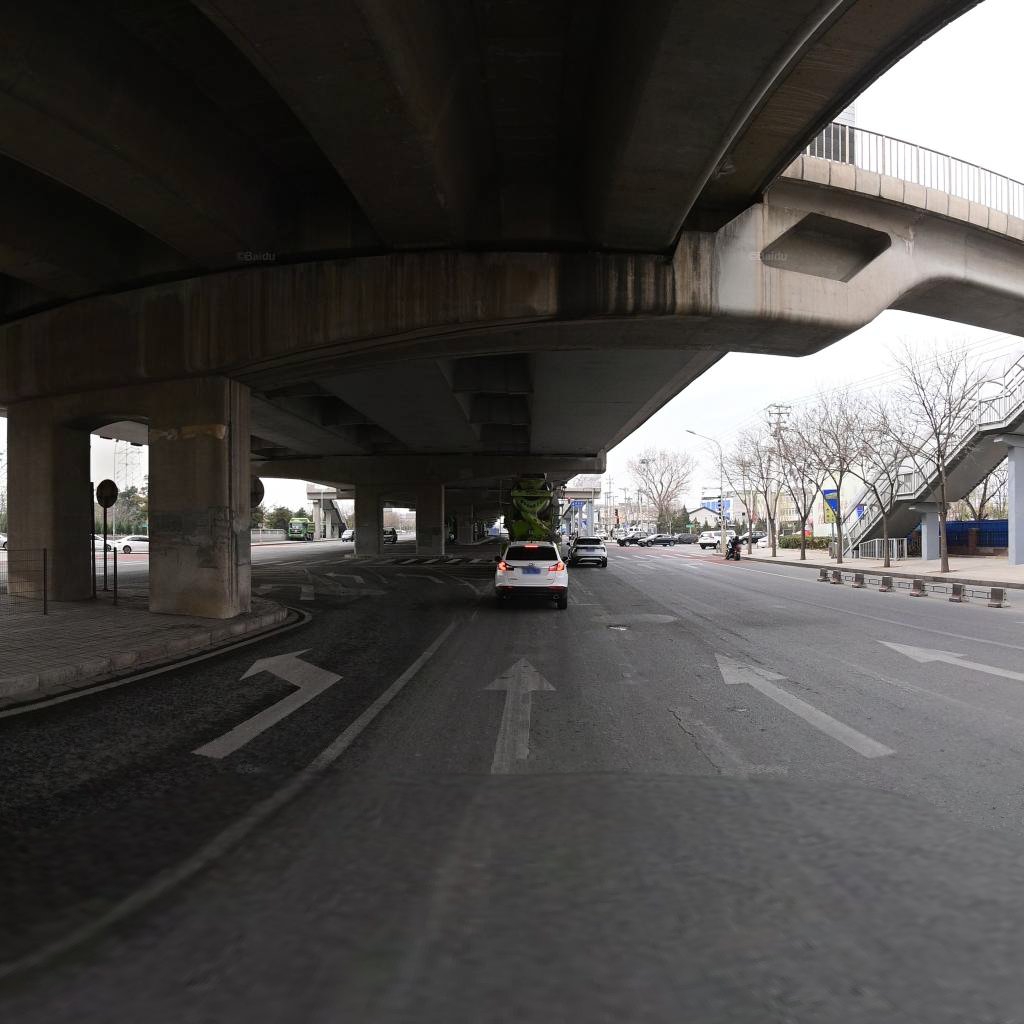
Region: Haidian
Road damage annotations: longitudinal crack, longitudinal crack, longitudinal crack, pothole